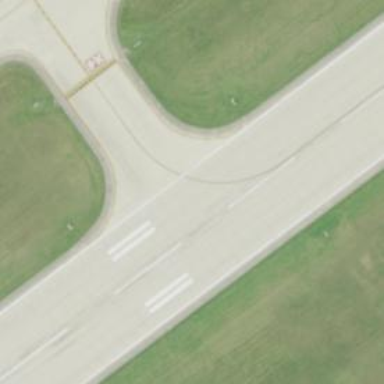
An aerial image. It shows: View of taxiway at the airport.